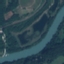
Label: River